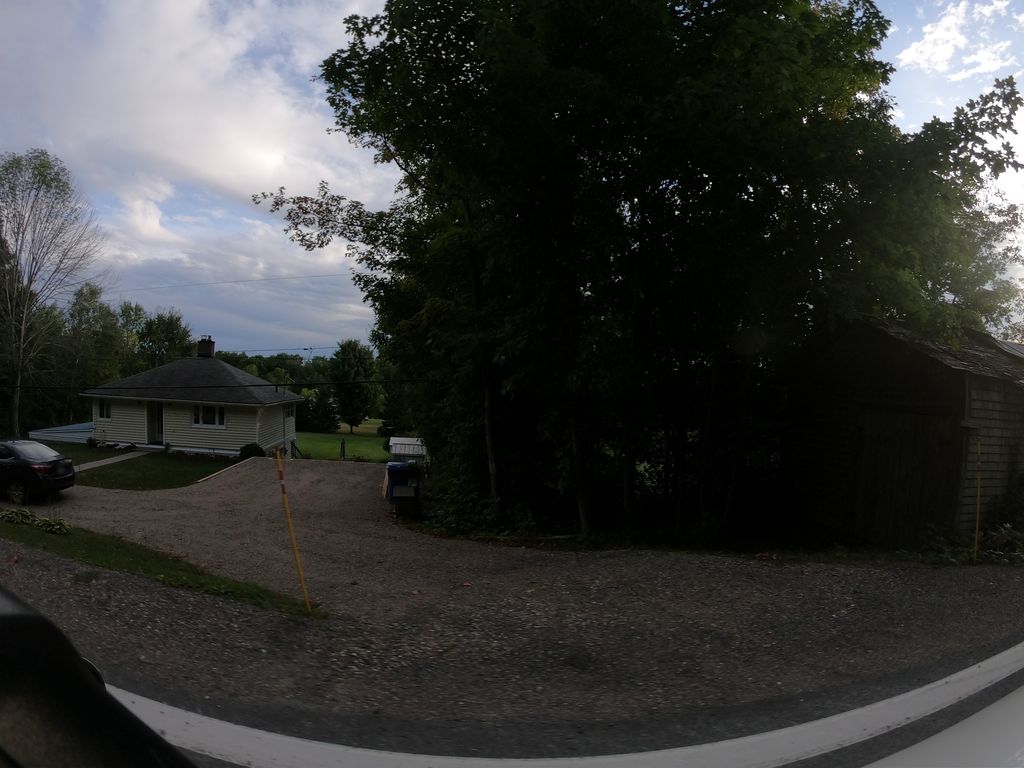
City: ottawa-gatineau